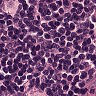
Metastatic tissue present: yes